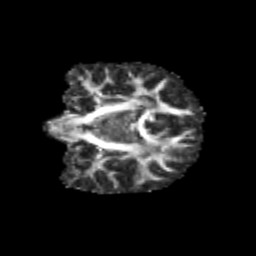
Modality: FA
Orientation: coronal
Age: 11
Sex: female
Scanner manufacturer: siemens
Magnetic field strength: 3 T
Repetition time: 3.8 s
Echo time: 0.07 s